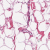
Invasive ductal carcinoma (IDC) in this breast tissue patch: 0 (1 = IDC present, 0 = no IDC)